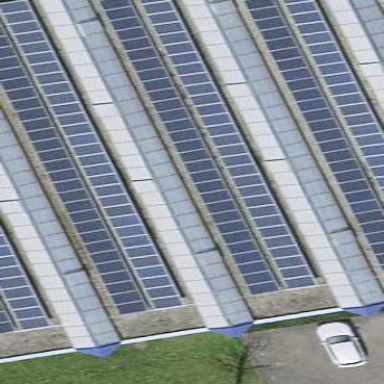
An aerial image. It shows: Solar power generator using photovoltaic panels.